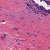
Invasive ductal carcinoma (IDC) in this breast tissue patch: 0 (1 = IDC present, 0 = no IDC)